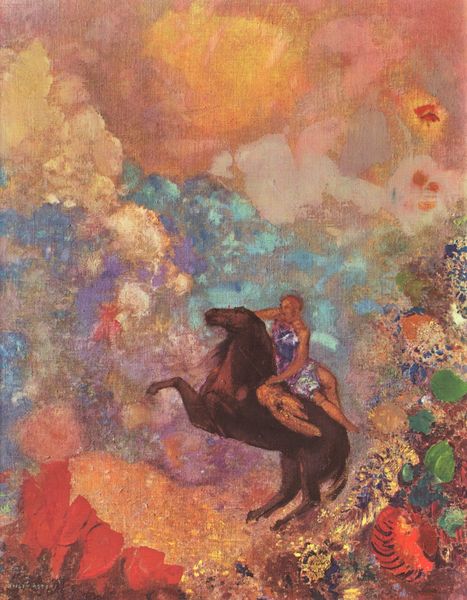
Titel: Muse auf Pegasus
Künstler: Odilon Redon
Institution: (Privatsammlung)
Schlagwörter: blau, dunkel, flügel, gemälde, himmel, meer, wasser, wolken, aquarell, gelb, grün, mädchen, blumen, braun, bunt, frau, grau, hell, kleid, licht, nacht, orange, schwarz, weiss, blüten, rot, tier, tuch, wiese, wolke, beige, hochformat, ornament, rock, symbolismus, arme, hals, rauch, sonne, lange haare, rosa, fliegen, pferd, reiter, beine, hellblau, huf, mähne, reiten, reiterin, schweif, sprung, farbig, gischt, welle, wellen, abstrakt, farben, lila, nebel, sonnenuntergang, violett, wogen, jugendstil, gris, homme, jaune, symbolisme, vert, floral, klimt, punkte, expressionistisch, vulkan, flug, traum, raub, zirkus, mythologie, manege, expressiv, ross, springen, amazone, griechisch, märchen, rouge, antikisierend, femme, scheuen, fee, pegasus, phantasie, soleil, ciel, peinture, fantasie, fleur, klee, cheval, farbigkeit, steigen, aufbäumen, bleu, farbflecken, nuage, abstrait, blumig, pferdemähne, wiehern, rose, träumerisch, redon, ikarus, ailes, rêve, blaues kleid, onirisme, kunstreiterin, florale ornamentik, 1920, crinière, cavaliere, amazon, pegase, cou;leurs, féérique, cheval cabré, cabré, psychédélique, crin, be3rg